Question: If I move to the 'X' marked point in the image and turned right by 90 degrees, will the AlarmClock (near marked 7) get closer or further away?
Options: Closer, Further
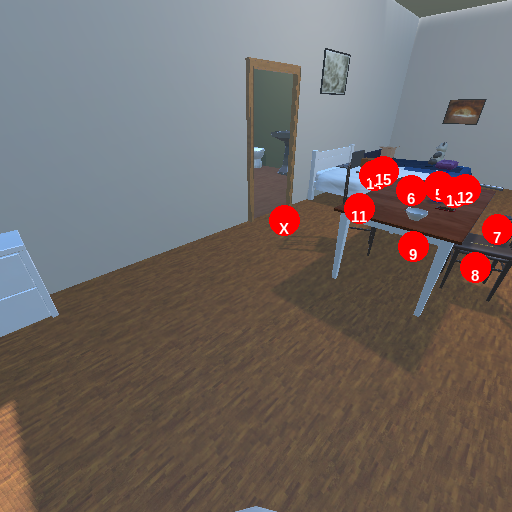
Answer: Closer